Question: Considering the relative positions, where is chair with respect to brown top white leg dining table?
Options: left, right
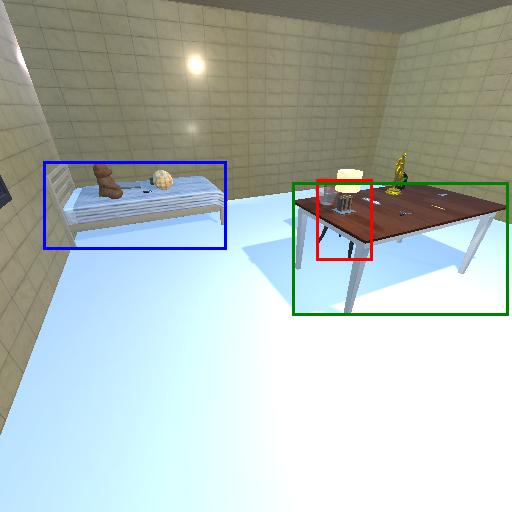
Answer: left